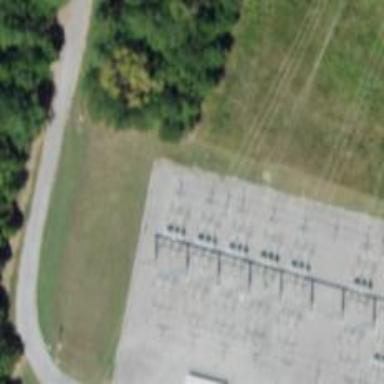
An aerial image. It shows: Switch for power supply.